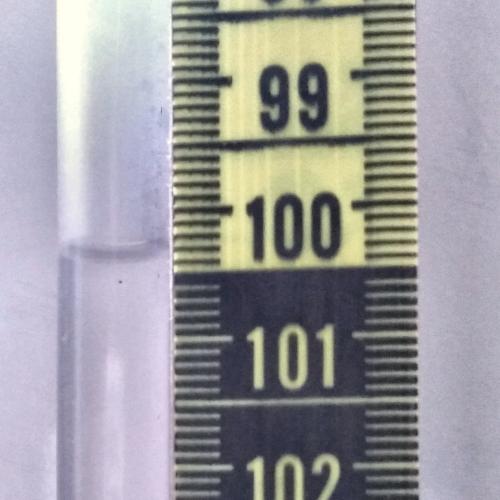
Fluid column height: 100.3 cm